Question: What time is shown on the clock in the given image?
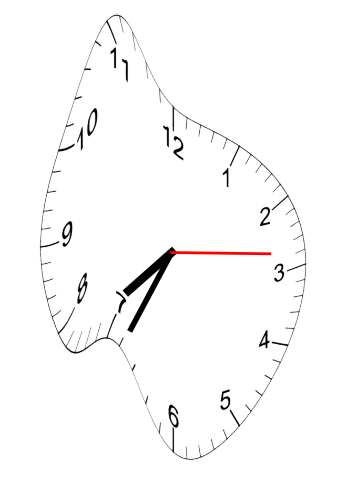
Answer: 07:34:14